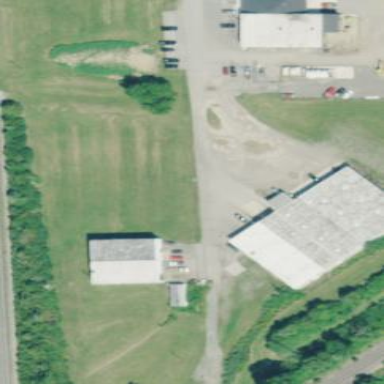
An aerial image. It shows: Industrial building.